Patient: sex M, age 65
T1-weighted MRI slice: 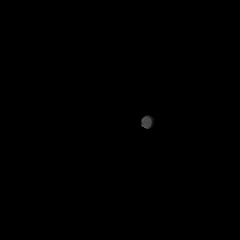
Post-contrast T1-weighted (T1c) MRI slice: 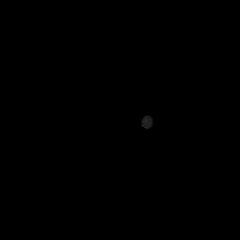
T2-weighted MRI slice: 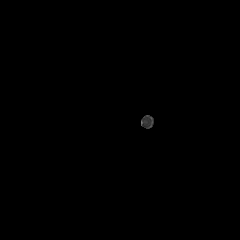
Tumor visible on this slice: no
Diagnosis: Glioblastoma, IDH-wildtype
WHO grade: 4